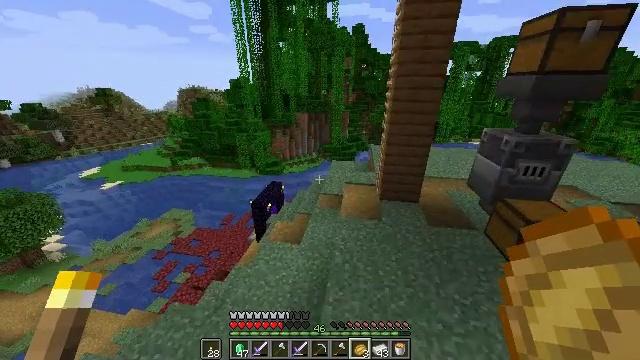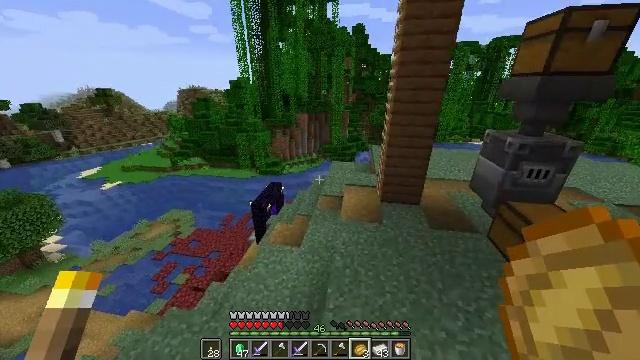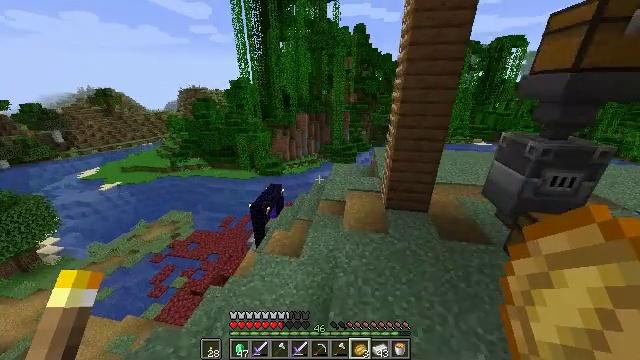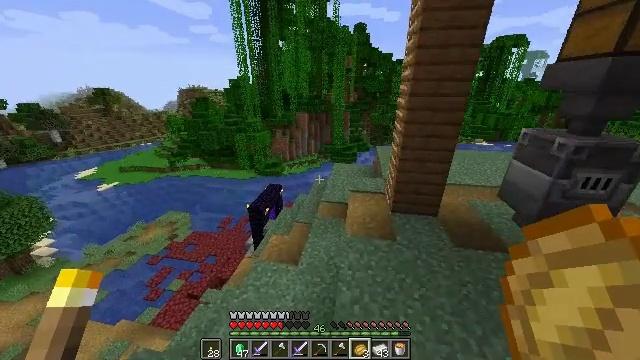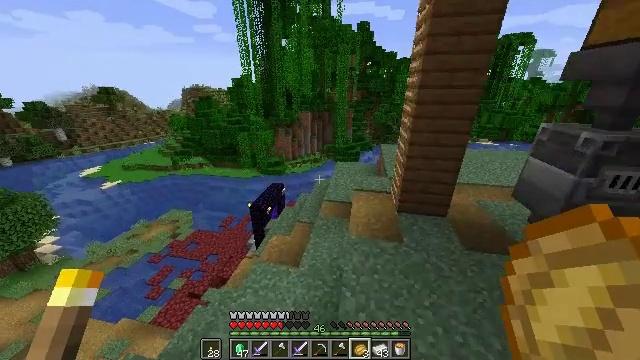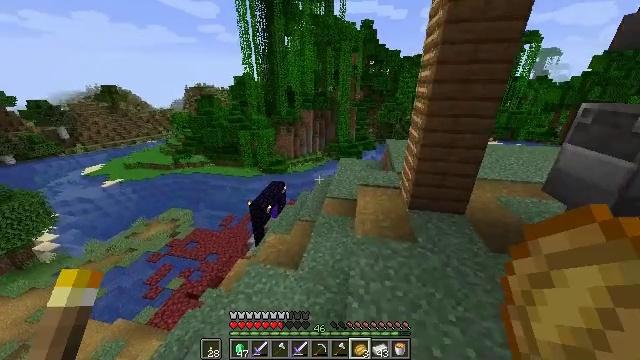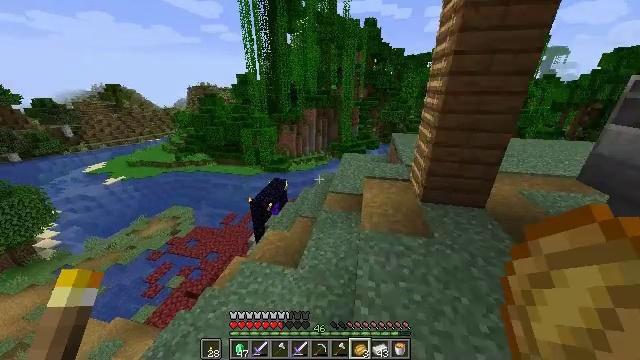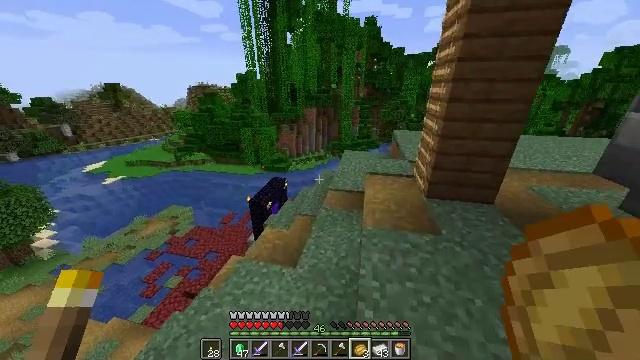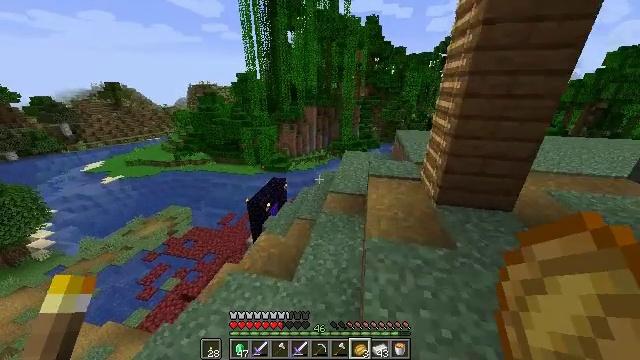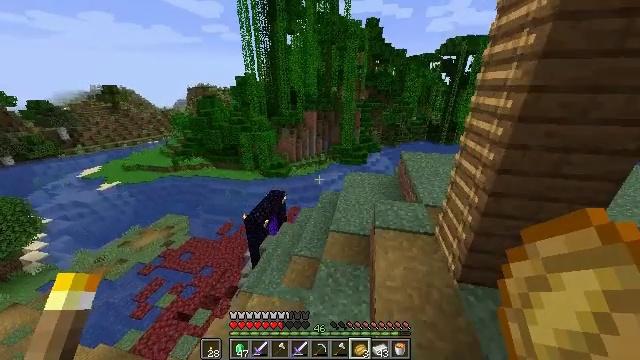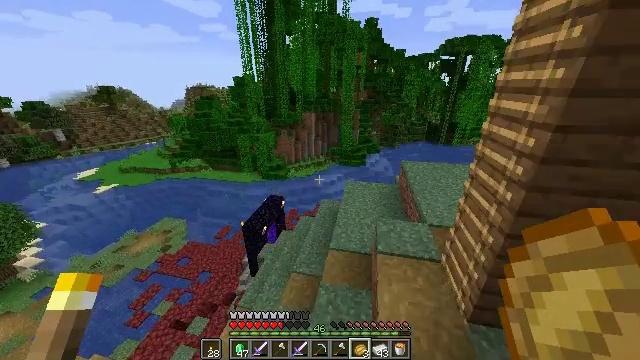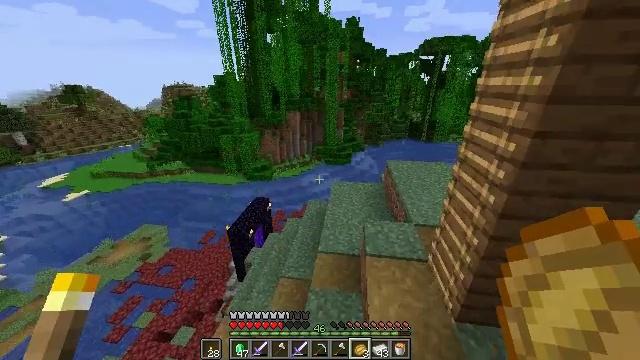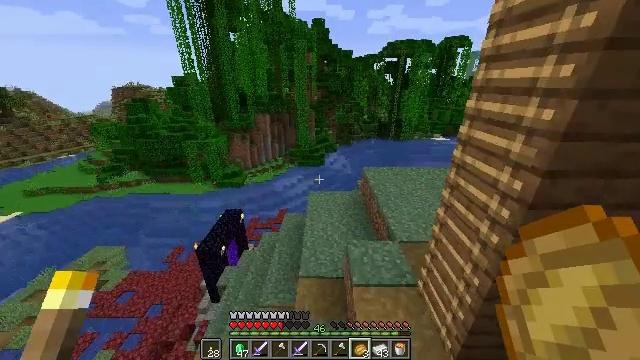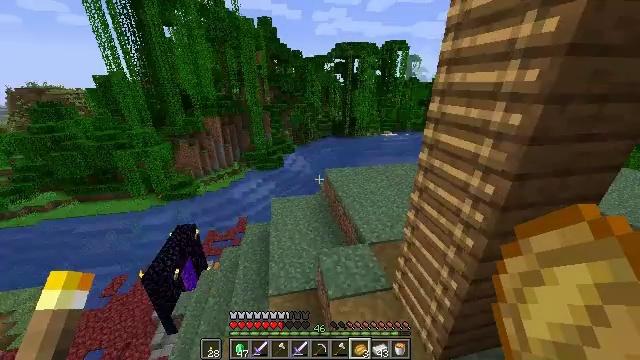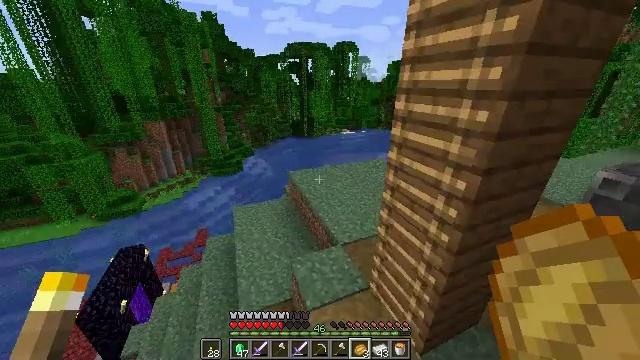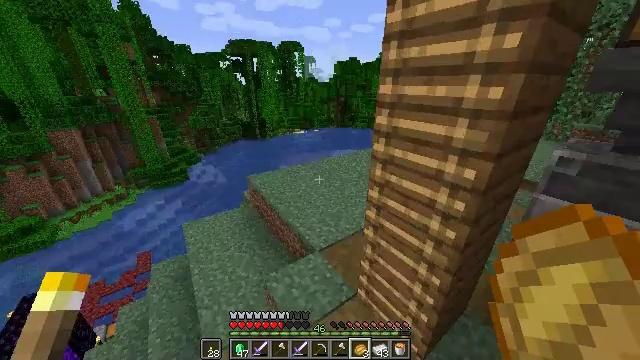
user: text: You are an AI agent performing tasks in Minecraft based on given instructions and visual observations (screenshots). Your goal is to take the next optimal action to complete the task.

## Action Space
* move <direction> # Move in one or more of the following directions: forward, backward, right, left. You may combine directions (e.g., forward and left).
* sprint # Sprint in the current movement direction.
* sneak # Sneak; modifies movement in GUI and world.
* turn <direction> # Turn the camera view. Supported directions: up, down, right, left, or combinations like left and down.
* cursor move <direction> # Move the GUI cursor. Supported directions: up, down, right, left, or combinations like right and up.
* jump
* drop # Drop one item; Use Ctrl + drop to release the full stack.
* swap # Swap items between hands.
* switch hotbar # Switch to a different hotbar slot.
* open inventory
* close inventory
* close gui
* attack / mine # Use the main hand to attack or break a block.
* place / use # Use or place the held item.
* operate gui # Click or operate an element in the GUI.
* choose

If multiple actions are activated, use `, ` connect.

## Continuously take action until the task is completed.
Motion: motion action
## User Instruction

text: Create a chainmail chestplate by using the crafting table.
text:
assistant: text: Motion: move forward, sprint, jump
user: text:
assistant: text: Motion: move forward, sprint, jump
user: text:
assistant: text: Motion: move forward, sprint, jump
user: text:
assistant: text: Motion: move forward, sprint, jump
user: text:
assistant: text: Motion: move forward, jump
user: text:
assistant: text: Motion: move forward, jump
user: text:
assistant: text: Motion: move forward, sprint, jump
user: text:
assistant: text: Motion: move forward, sprint, jump
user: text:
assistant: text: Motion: move forward, sprint, jump
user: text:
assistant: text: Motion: move forward, sprint, jump
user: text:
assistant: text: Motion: move forward, turn right, jump
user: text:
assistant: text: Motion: move forward, turn right, jump
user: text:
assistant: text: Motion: move forward, turn right
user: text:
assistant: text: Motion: move forward, turn right
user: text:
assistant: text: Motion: move forward, turn right
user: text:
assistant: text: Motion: move forward, turn right and up
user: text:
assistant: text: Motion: turn right and up
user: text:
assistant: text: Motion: turn right and up
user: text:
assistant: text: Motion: move right, turn right and up
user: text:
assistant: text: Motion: move forward and move right, turn right and up
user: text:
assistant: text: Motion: move forward and move right, turn right and up
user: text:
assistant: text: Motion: move forward and move right, turn right and up
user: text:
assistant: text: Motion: move forward and move right
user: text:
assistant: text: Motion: move forward and move right
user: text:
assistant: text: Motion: no_op
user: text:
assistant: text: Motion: no_op
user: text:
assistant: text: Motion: no_op
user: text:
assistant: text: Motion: no_op
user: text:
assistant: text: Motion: move forward, turn left, jump
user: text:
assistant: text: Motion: move forward, turn left and up, jump